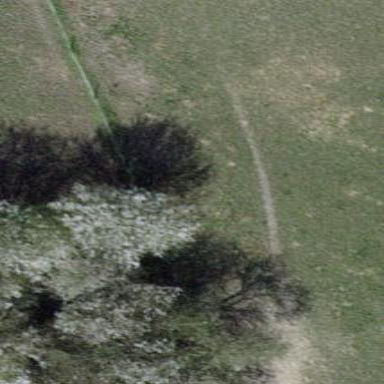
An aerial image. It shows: Woodland consisting of broadleaved trees.